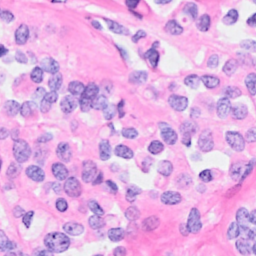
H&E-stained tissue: Breast